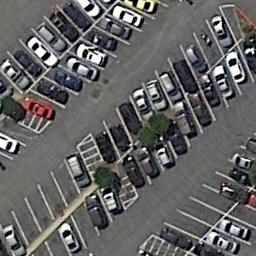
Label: parking_lot